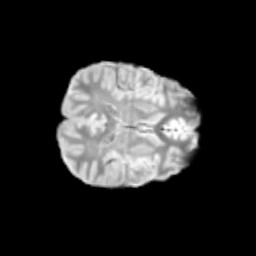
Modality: T2w
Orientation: axial
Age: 11
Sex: male
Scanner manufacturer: siemens
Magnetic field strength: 3 T
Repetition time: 3.8 s
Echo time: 0.07 s